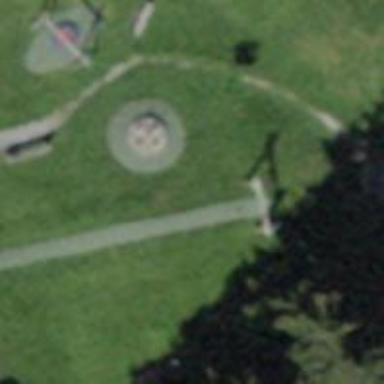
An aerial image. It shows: Carousel in the playground.